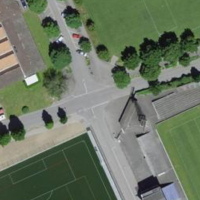
EUNIS habitat code: 54
Species observed at this site:
Centaurea scabiosa